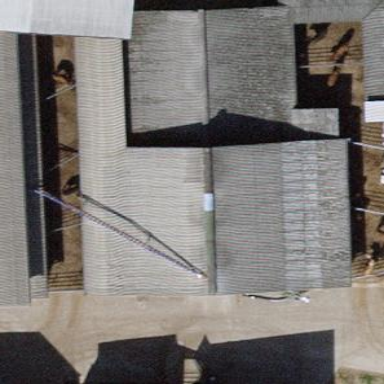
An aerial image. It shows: Stable.